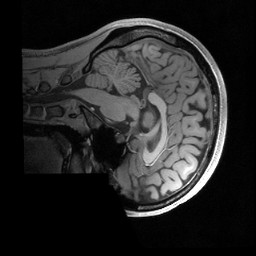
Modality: T1w
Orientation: sagittal
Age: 21
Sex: female
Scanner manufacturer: siemens
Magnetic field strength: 3 T
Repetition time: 2.4 s
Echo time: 0.00224 s